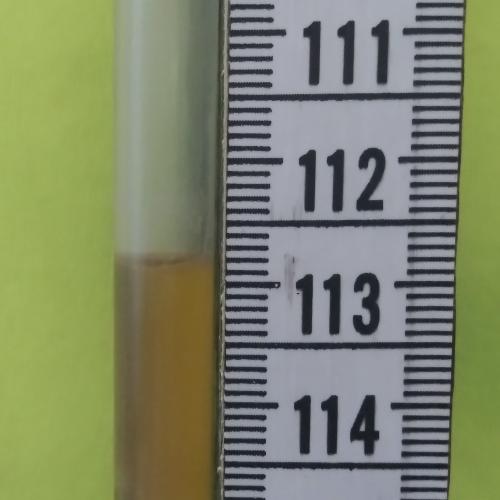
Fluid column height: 112.8 cm